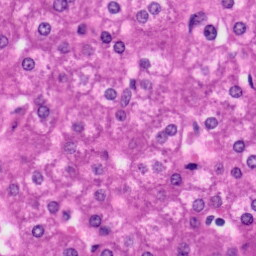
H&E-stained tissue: Liver